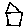
Label: house